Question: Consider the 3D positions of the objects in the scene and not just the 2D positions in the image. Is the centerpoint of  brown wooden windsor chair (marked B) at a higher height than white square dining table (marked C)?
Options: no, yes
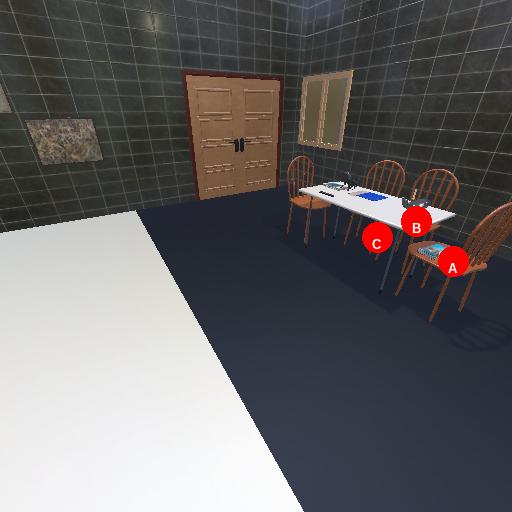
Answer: no